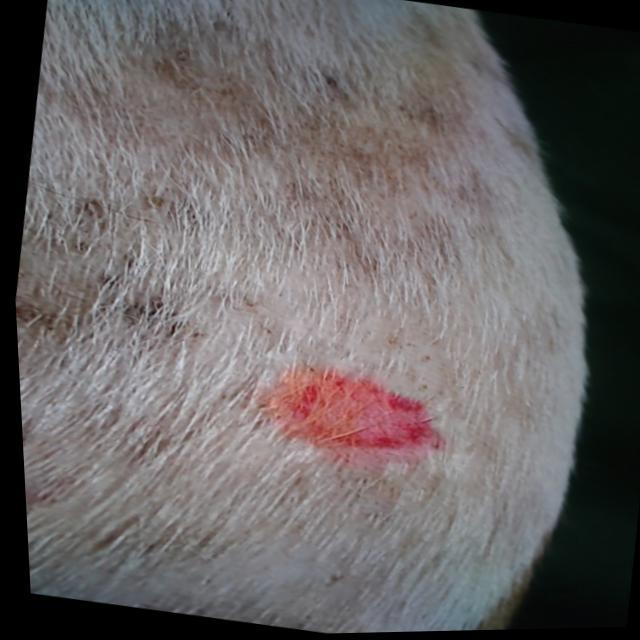
Canine ringworm (Dermatophytosis) — fungal infection caused by Microsporum or Trichophyton. Presents with circular alopecia, scaling, crusting, and broken hairs.